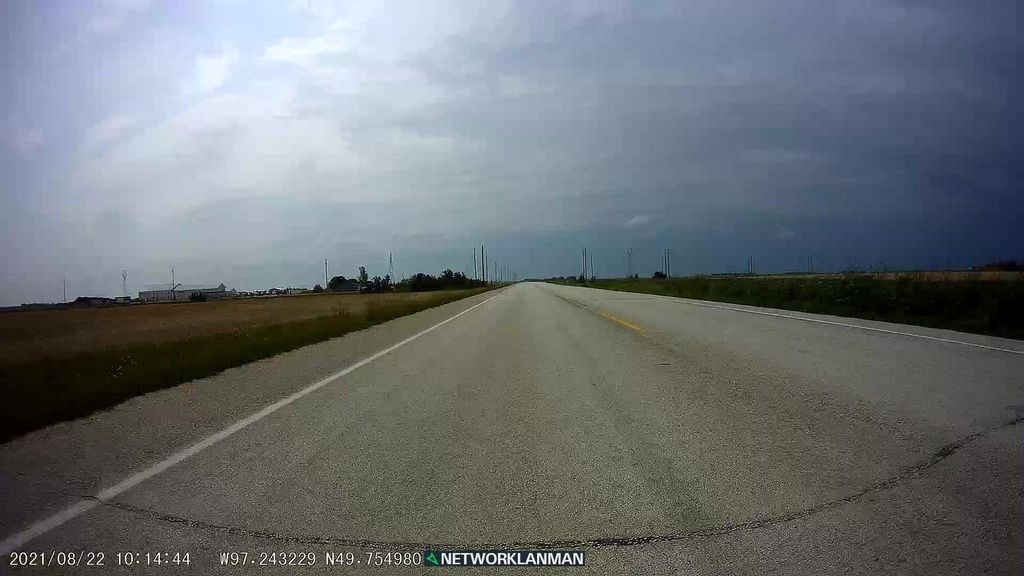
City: winnipeg